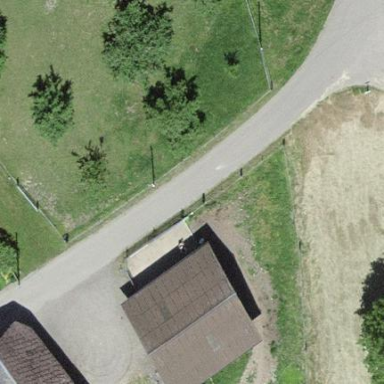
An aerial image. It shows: Stable.